Question: Attempting to get Spring internationalization working. I have used classpath:messages basename, created .properties files for languages. They are being corectly copied to web-inf folder and the codes exist within properties file ...
Here is the ide showing everything, please help me. I have copied the set up from another project I have done that works fine. I have tried creating a load of different message files, but its not picking anything up ... pic shows web.xml, spring-servlet.xml, and directory structure.

If I add the bean definition to applicationContext instead of spring-servlet it works .. ?
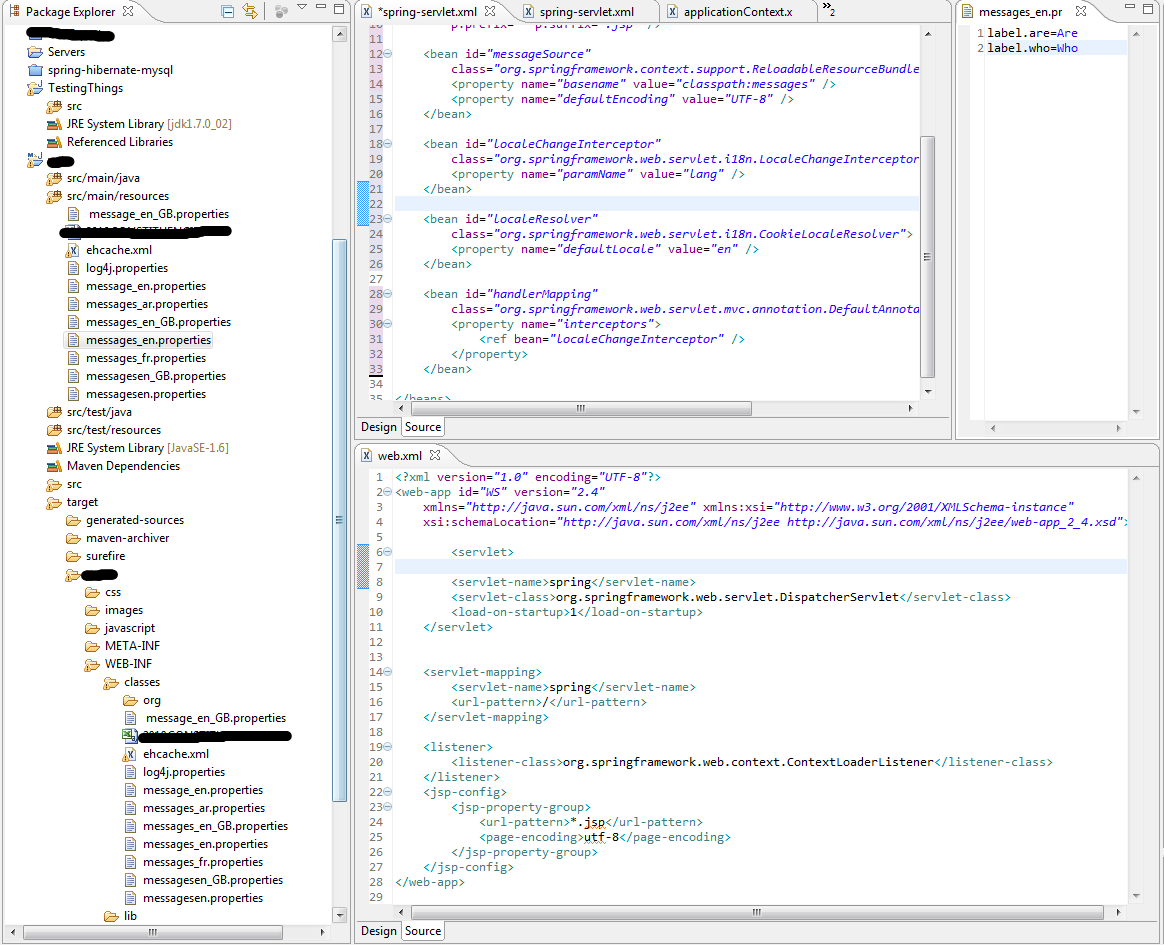
Answer: I'll go for my try:
If the file is located under the 'WEB-INF/classes' directory, try :
'''
<bean id="messageSource" class="org.springframework.context.support.ReloadableResourceBundleMessageSource">
<property name="basename" value="WEB-INF/classes/messages" />
</bean>
'''
And the name of the file should be either :
- - -
- Final try !
What about this way of writing the configuration, I smell sthg here after your last comment:
'''
<bean id="messageSource" class="org.springframework.context.support.ReloadableResourceBundleMessageSource">
<property name="basename" value="classpath:messages" />
<property name="defaultEncoding" value="UTF-8" />
</bean>
<bean id="localeResolver" class="org.springframework.web.servlet.i18n.CookieLocaleResolver">
<property name="defaultLocale" value="en" />
</bean>
<mvc:interceptors>
<bean id="localeChangeInterceptor" class="org.springframework.web.servlet.i18n.LocaleChangeInterceptor">
<property name="paramName" value="lang" />
</bean>
</mvc:interceptors>
'''